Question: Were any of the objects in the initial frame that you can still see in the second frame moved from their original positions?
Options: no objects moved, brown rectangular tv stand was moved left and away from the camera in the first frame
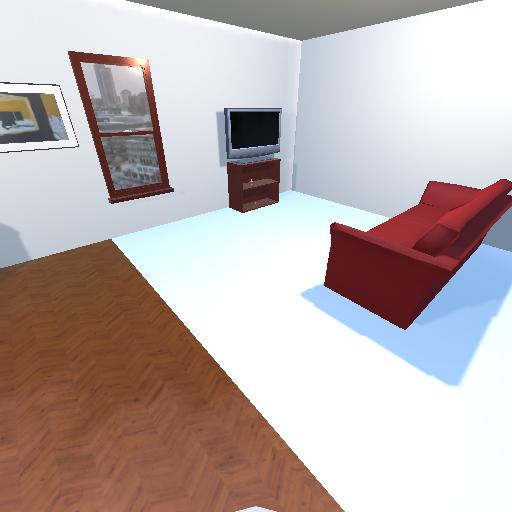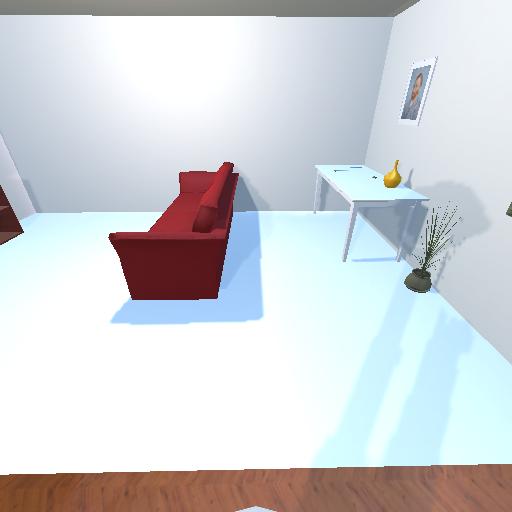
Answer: no objects moved